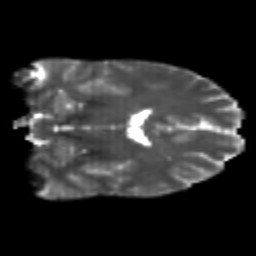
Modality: T2w
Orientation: coronal
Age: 22
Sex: male
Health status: healthy
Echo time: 0.074 s